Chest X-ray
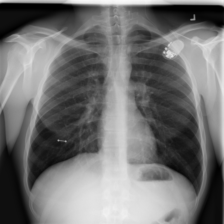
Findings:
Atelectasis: positive
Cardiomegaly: negative
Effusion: negative
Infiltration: negative
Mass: negative
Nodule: negative
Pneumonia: negative
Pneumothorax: negative
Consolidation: positive
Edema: negative
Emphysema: negative
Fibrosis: negative
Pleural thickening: positive
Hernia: negative